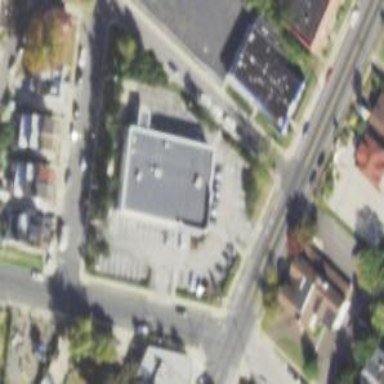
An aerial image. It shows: Pharmacy providing healthcare services.